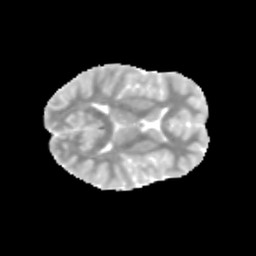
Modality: MD
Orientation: axial
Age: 10
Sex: female
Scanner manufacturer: siemens
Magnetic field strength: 3 T
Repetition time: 3.8 s
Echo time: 0.07 s